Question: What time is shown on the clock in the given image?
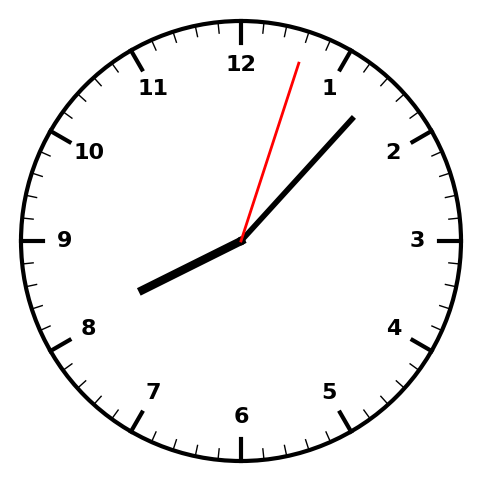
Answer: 08:07:03